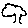
Label: tree